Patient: sex M, age 55
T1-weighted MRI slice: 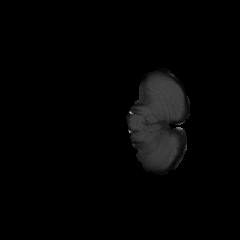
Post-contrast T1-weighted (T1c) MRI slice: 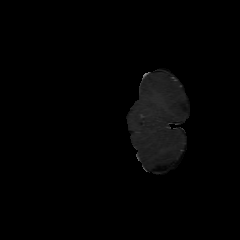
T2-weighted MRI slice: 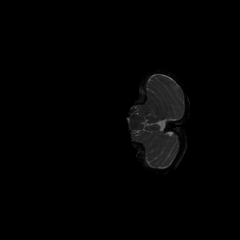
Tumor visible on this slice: no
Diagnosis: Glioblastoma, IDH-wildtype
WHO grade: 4